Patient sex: M
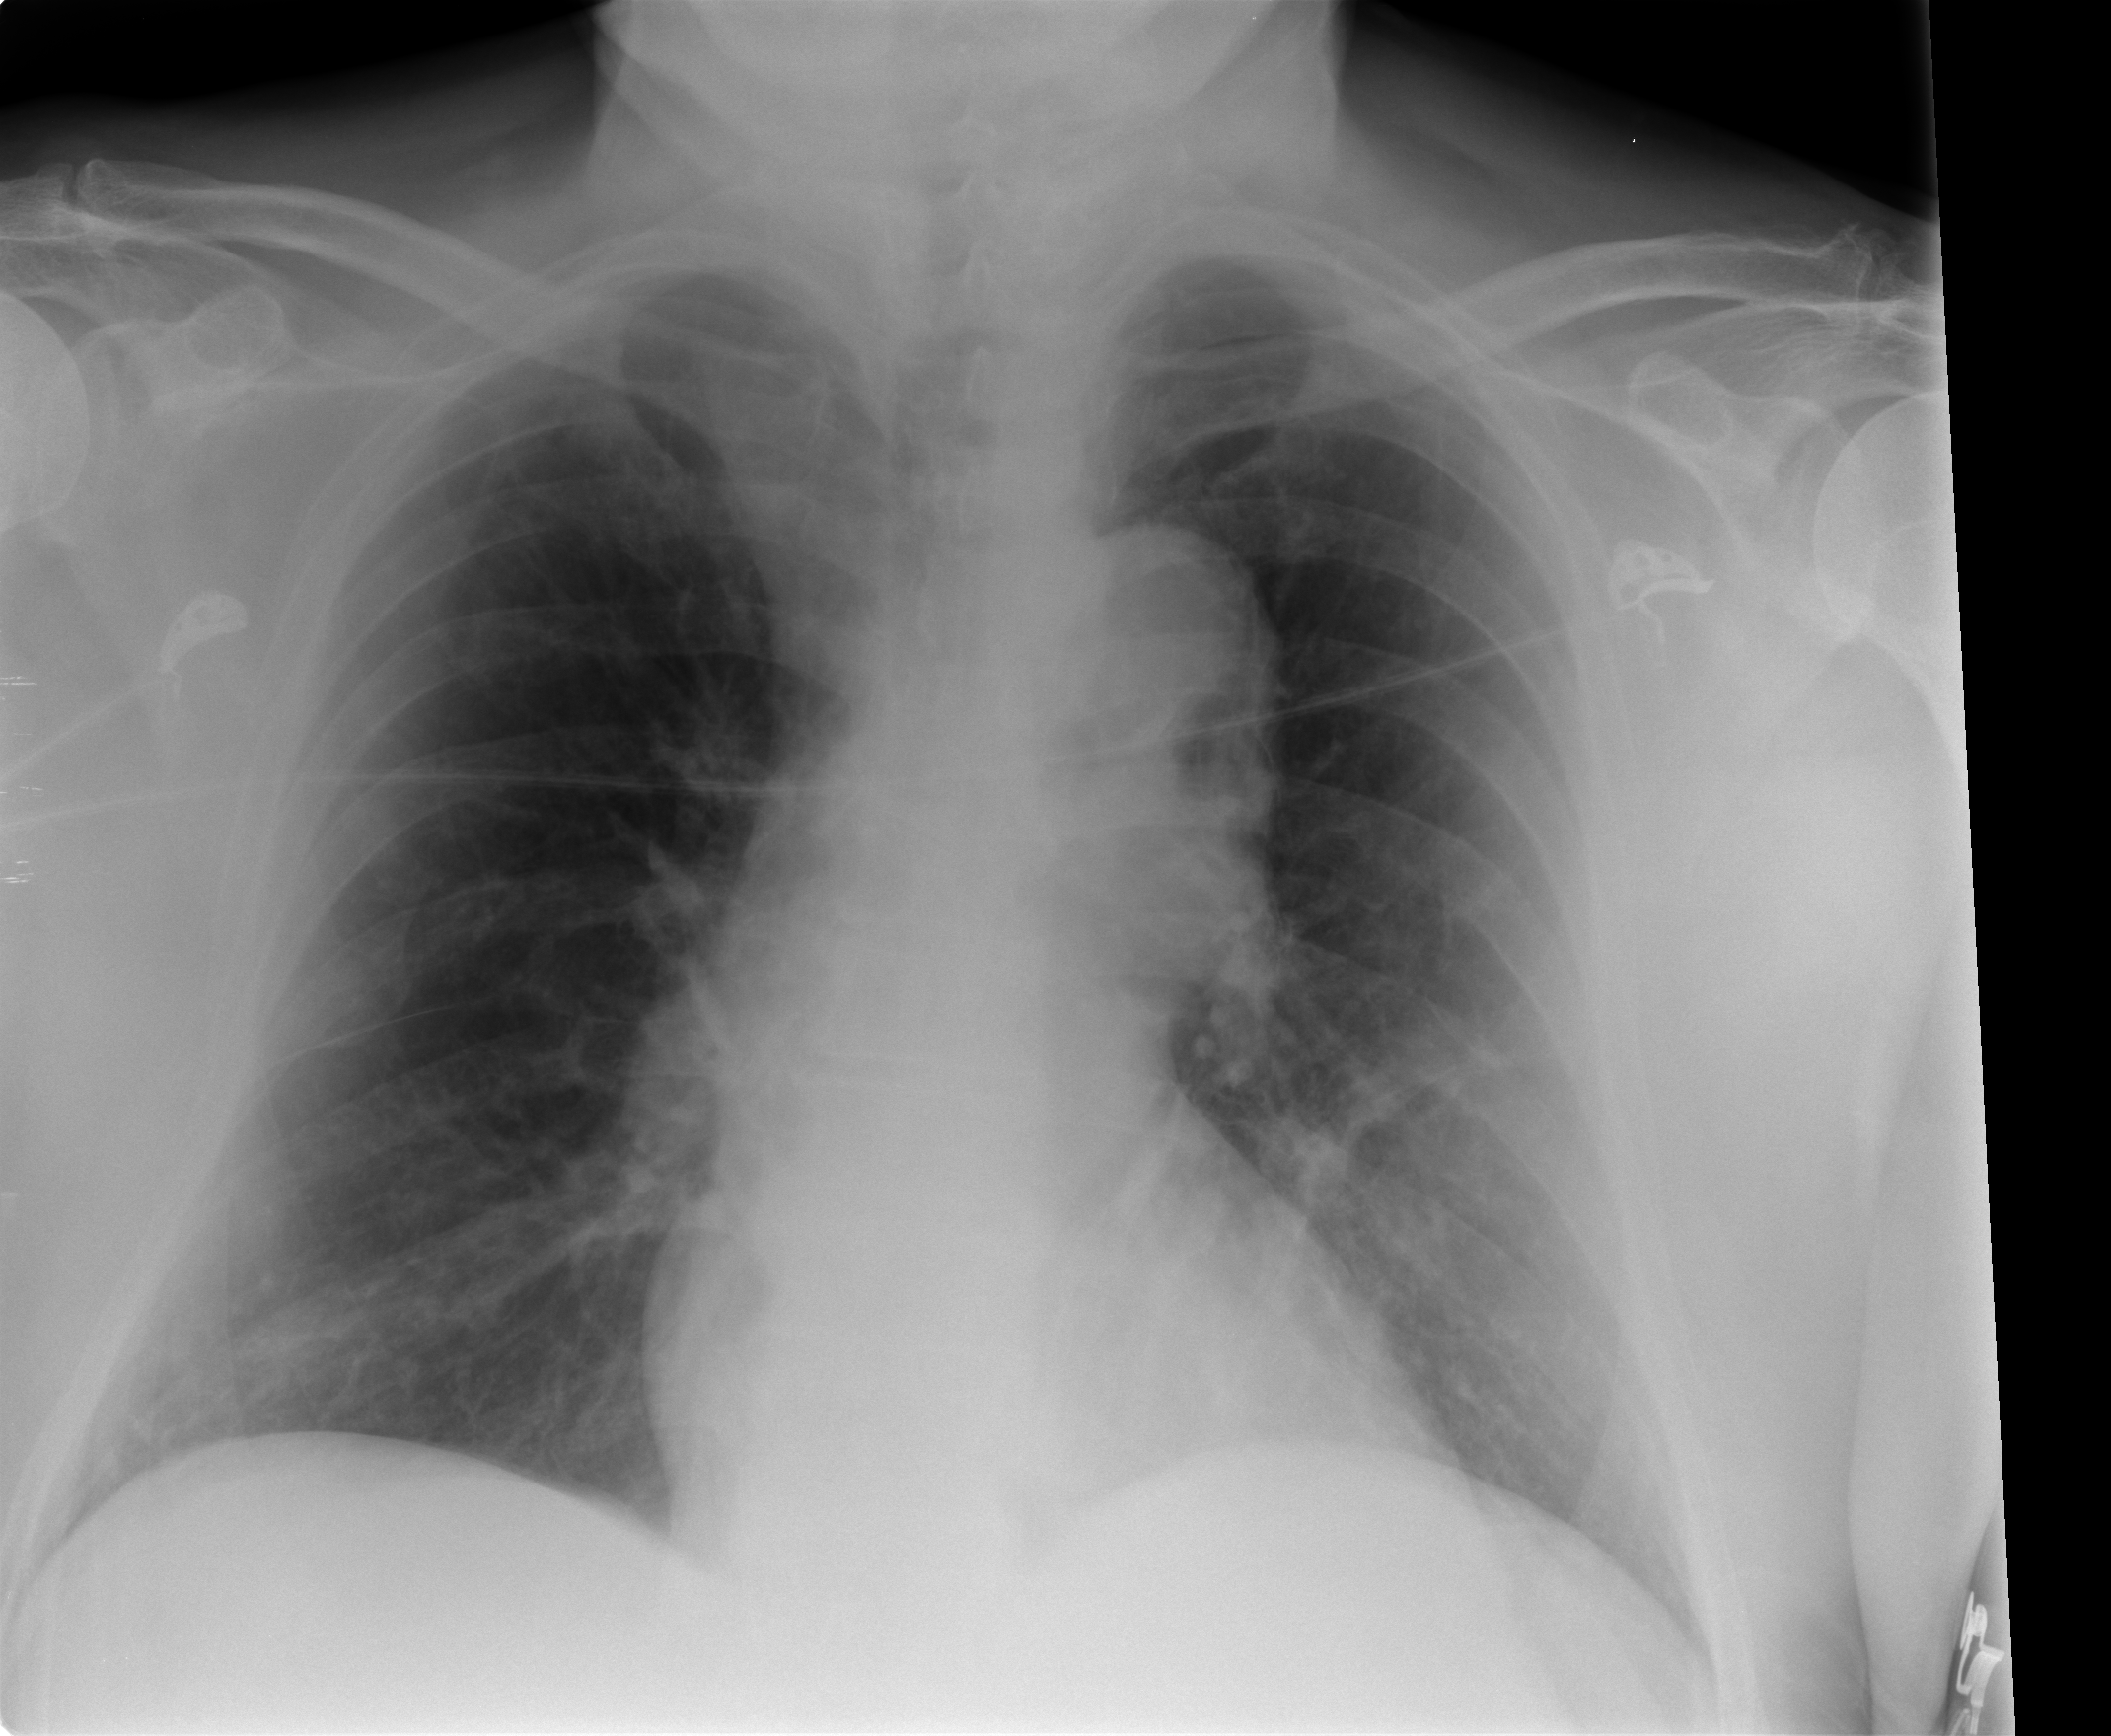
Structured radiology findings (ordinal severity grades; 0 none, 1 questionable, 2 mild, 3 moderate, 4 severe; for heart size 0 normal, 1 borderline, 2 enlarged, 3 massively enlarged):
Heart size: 0
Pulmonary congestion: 0
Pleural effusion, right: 0
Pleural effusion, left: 0
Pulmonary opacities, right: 0
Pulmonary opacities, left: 0
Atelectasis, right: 1
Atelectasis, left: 2